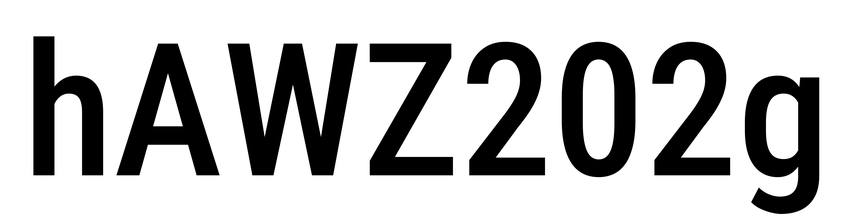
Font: Roboto_Condensed_Medium